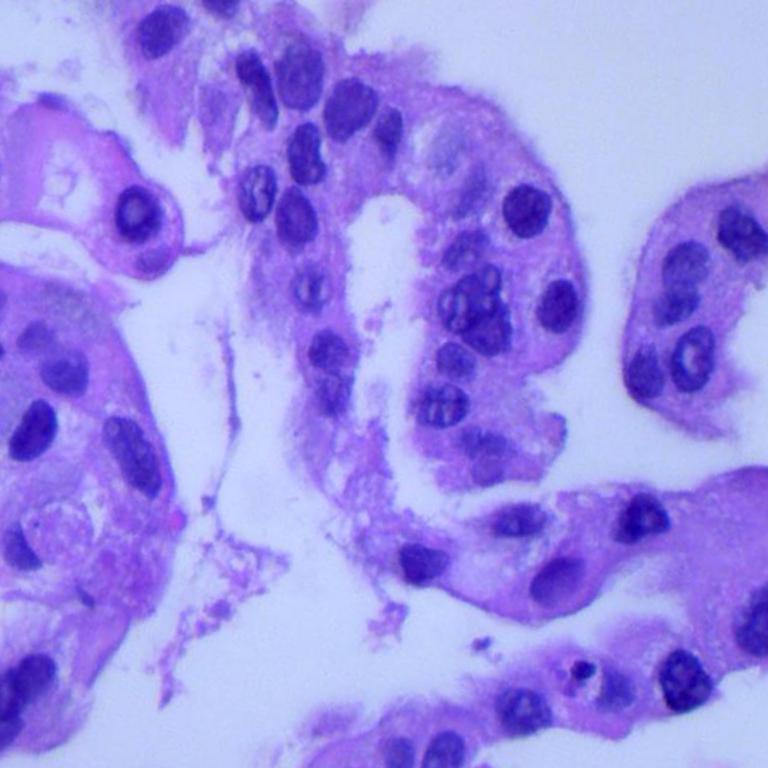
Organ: lung
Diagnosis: adenocarcinomas